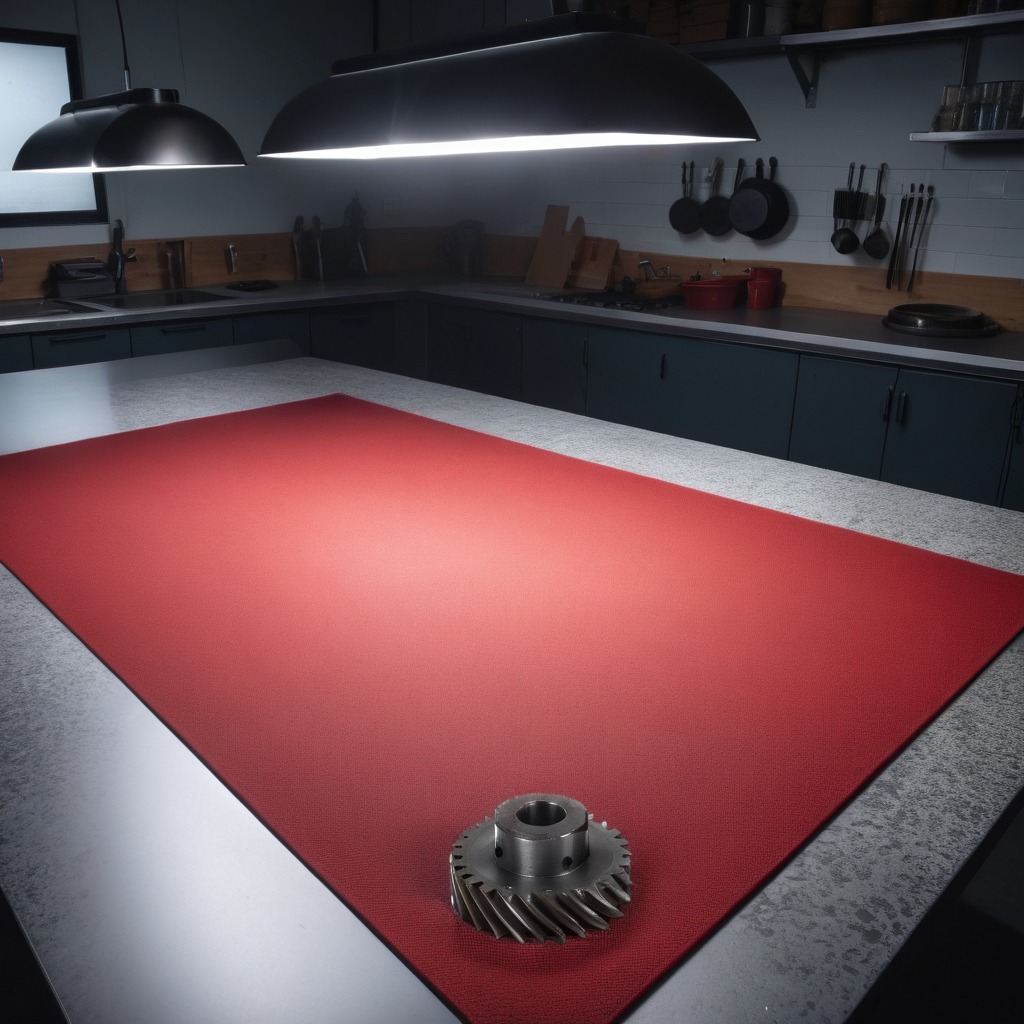
A steel gear with teeth is lying on the clean granite tabletop covered with a red rubber mat inside a workshop under bright overhead lighting crisp shadows high clarity worn but beneath the mat.